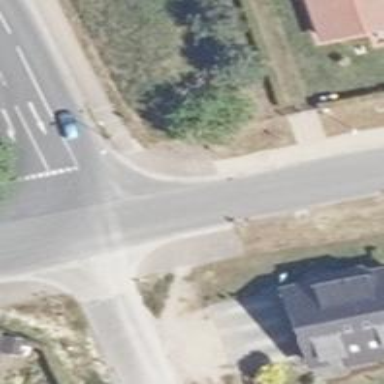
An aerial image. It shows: Smooth asphalt road in residential area.